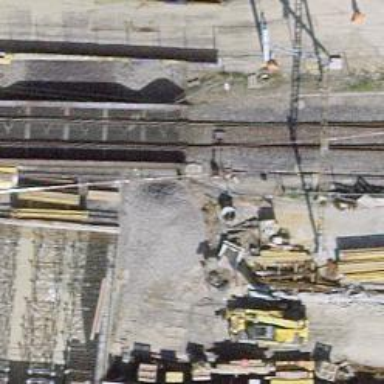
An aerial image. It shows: Railway switch.